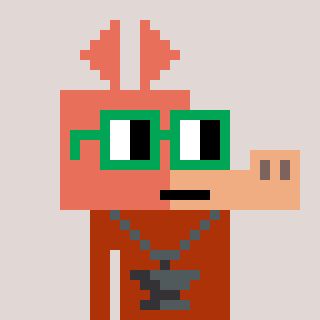
a pixel art character with square green glasses, a aardvark-shaped head and a hotbrown-colored body on a warm background